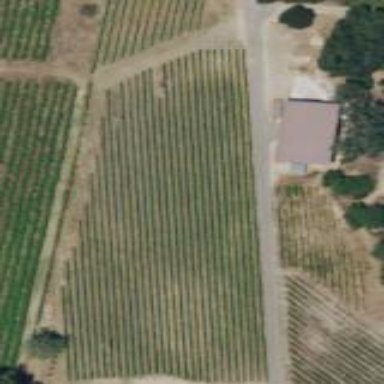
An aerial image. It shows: Vineyard growing grapes.